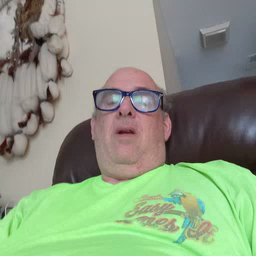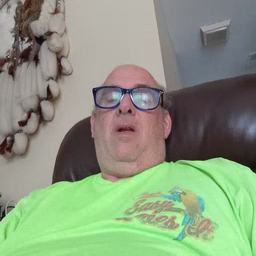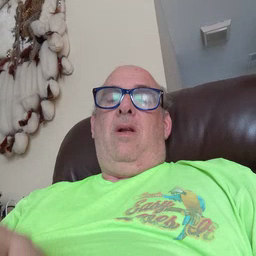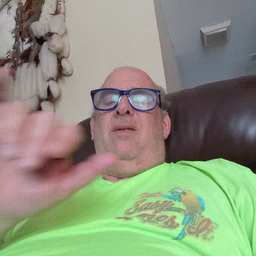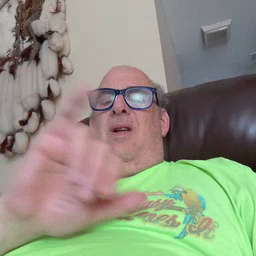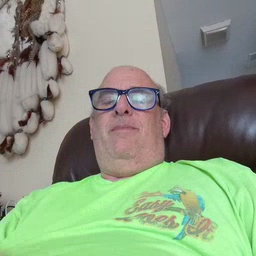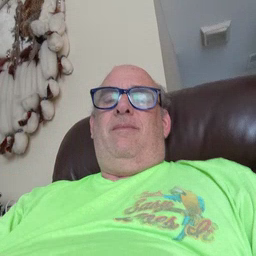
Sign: same